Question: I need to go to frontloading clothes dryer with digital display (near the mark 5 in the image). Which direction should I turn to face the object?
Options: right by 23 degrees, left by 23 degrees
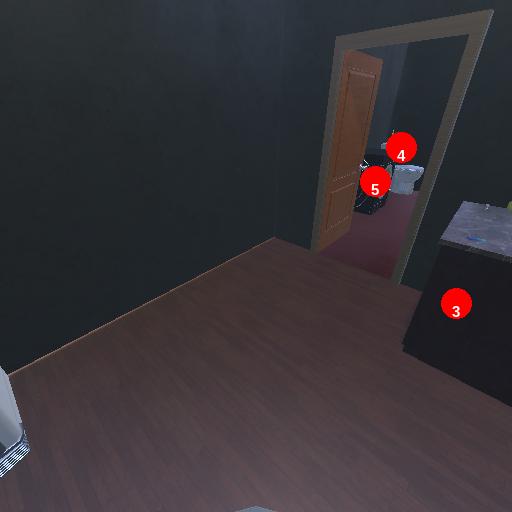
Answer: right by 23 degrees